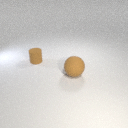
small brown rubber cylinder to the left of large brown rubber sphere